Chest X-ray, PA view. Patient: 58 years old, sex F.
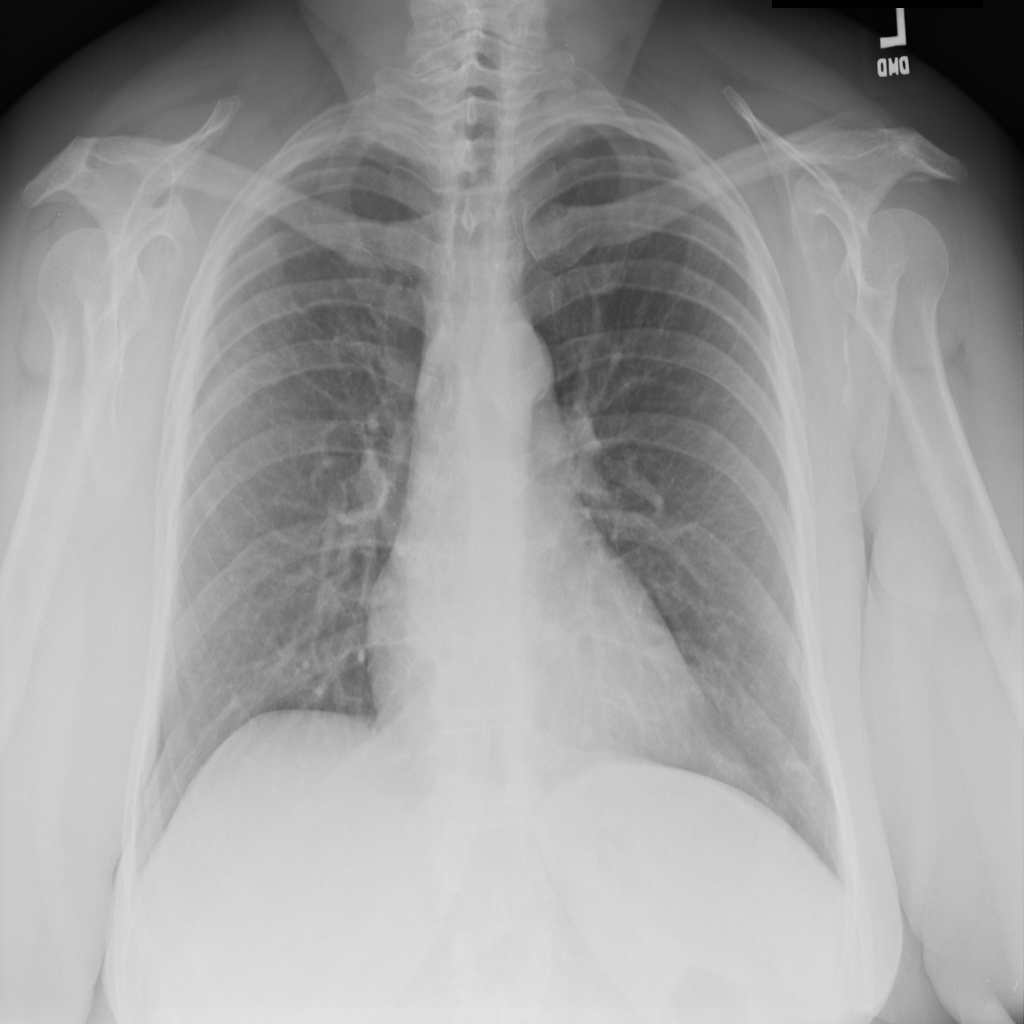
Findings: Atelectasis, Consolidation